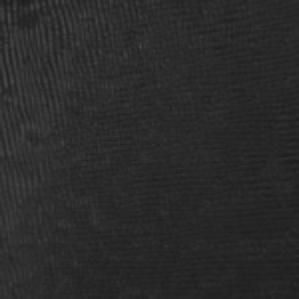
Label: frost